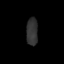
Tissue: lung
Cell type: Endothelial cells
Senescence score: 0.5461
Nuclear area (px): 314
Mean DAPI intensity: 49.869